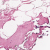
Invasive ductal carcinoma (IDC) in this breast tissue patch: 0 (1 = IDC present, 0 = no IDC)